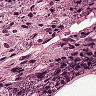
Metastatic tissue present: no